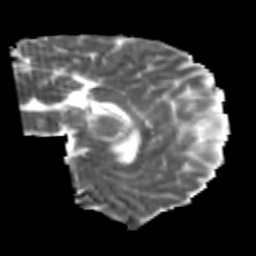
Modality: MD
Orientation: sagittal
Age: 25
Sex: male
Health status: healthy
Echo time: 0.074 s